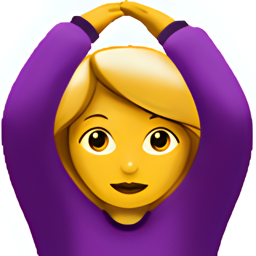
Name: face with ok gesture
Emoji: 🙆
Group: People & Body
Sub-group: person-gesture